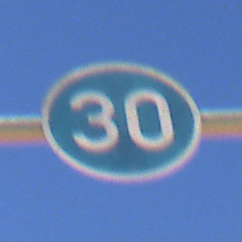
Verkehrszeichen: VorgeschriebeneMindestgeschwindigkeit
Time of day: MorningAfternoon
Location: Outdoor (RoadRail)
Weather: Clear
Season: NotSpecified
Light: Natural